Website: bh-photo
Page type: customer-info-address
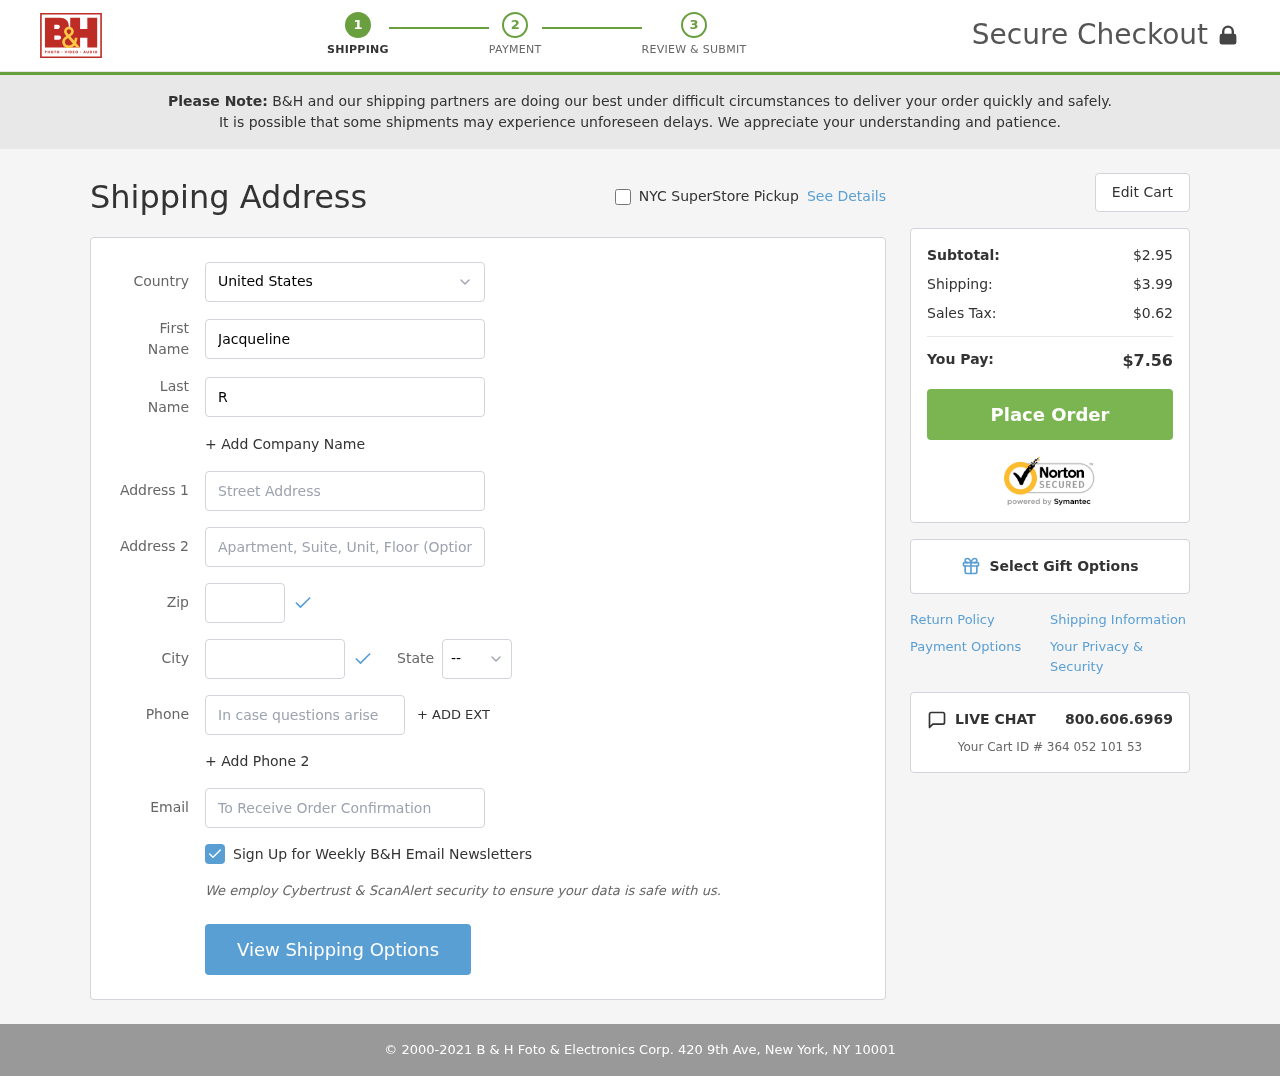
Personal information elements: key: PII_CITY
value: South Patriciaview
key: PII_COUNTRY
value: United States
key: PII_EMAIL
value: jacqueline.ruiz@hotmail.com
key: PII_FIRSTNAME
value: Jacqueline
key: PII_LASTNAME
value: Ruiz
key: PII_PHONE
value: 7703198650
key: PII_POSTCODE
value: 72958
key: PII_STATE_ABBR
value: PA
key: PII_STREET
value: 88688 Henry Vista
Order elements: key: ORDER_SUBTOTAL
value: $2.95
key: ORDER_SHIPPING_COST
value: $3.99
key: ORDER_TAX
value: $0.62
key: ORDER_TOTAL
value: $7.56
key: ORDER_ID
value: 364 052 101 53